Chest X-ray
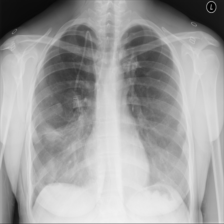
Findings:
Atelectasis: negative
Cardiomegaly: negative
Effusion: negative
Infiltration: negative
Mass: negative
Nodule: negative
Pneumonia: negative
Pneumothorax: negative
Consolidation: negative
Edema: negative
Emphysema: negative
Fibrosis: negative
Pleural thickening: negative
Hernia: negative